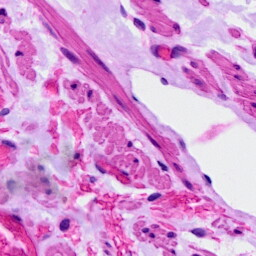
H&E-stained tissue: Ovarian